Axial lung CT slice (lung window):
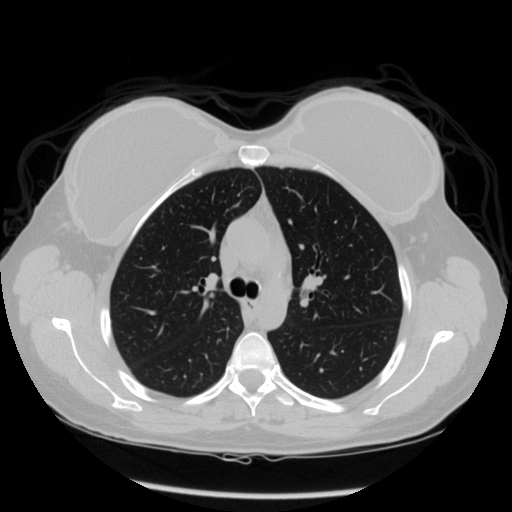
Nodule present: no